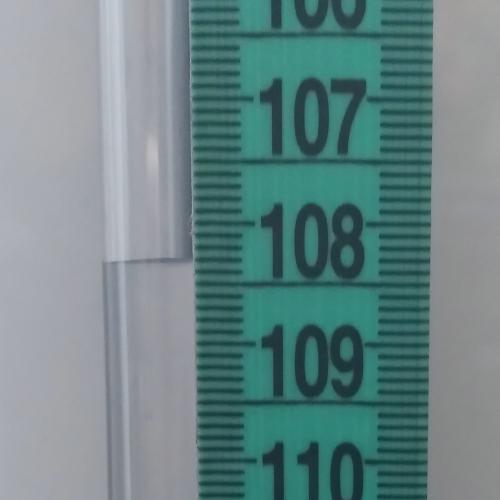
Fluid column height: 108.3 cm